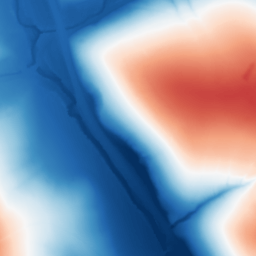
Category: trend_removal
Decomposition family: polynomial
Decomposition parameters: degree: 1
Upsampling method: linear_exact
Upsampling parameters: scale: 8
Upsampling scale: 8